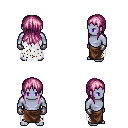
a pixel art fantasy rpg character, male body template, dark elf, purple skin, white tattered cape, robe skirt, pink unkempt hairstyle, metal gloves, four views (front, back, left, right), 2x2 character sprite sheet, small pixel art, hard edges, no anti-aliasing